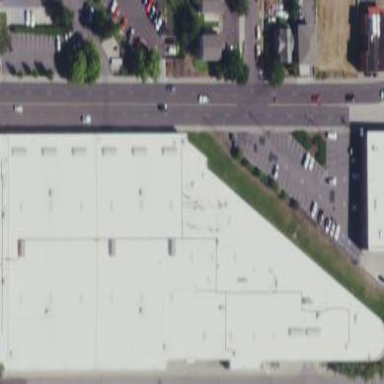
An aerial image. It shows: Garage building.